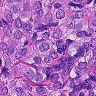
Metastatic tissue present: yes